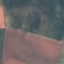
Label: AnnualCrop